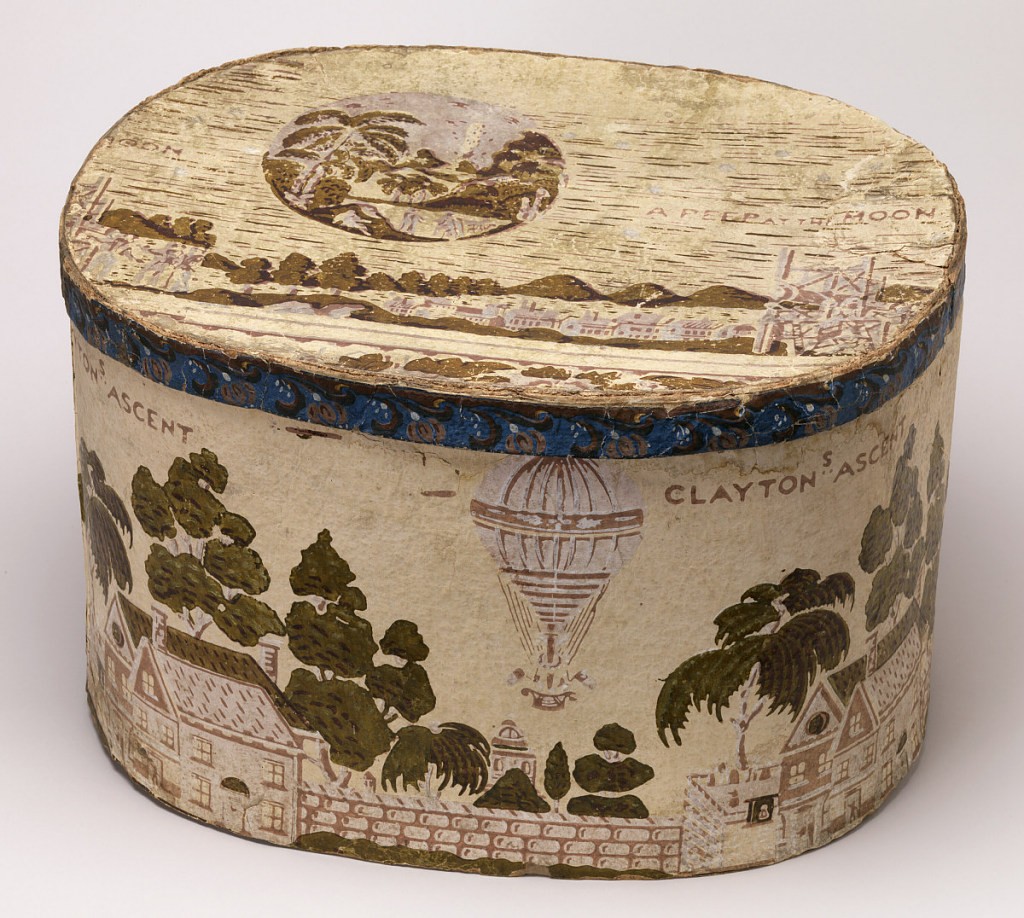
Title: Clayton's Ascent
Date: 1835–40
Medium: Block printed on handmade paper, pasteboard support
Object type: Bandbox
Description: Box shows houses and trees, with a hot air balloon; legend: "Clayton's Ascent." Lid features legend: "A Peep at the Moon." A telescope, attached to a skeleton framework, is focused on the moon.  Life on the moon is plainly visible. Three aeronautical figures with wings are engaged in temporal pursuits. A lamb appears in the foreground with palm trees and volcano in the background. Printed in pink, white and green on a cream field.